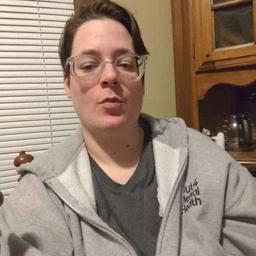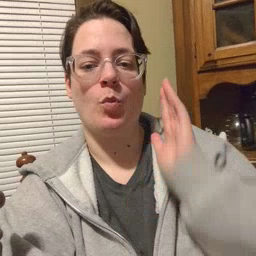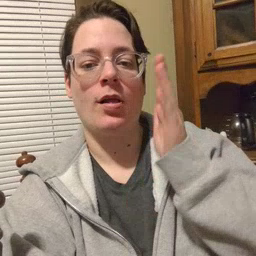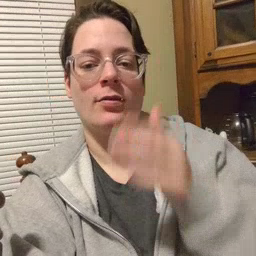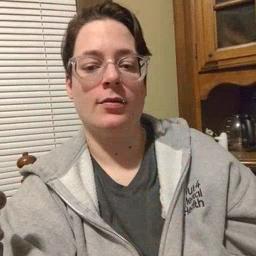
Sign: will